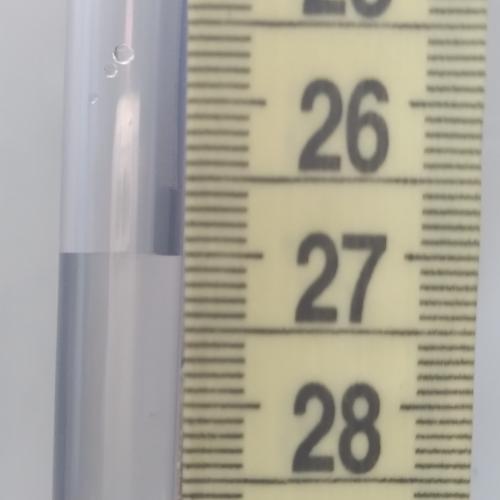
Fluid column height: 27.0 cm